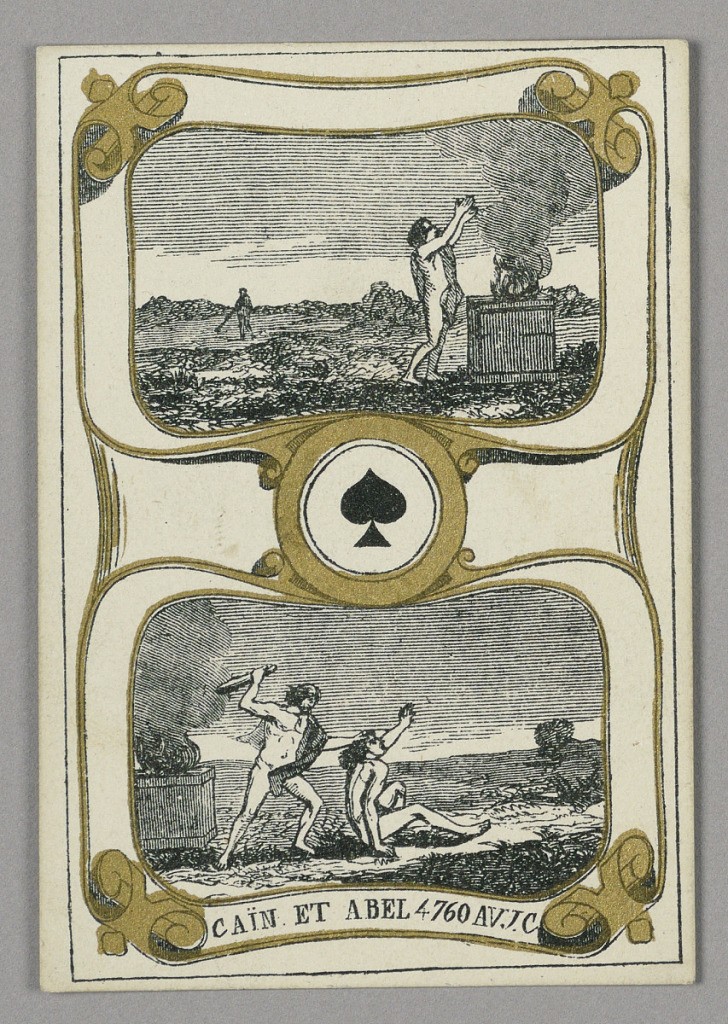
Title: Cain and Abel, Playing Card from Set of "Cartes héroïques" or "Des grands hommes"
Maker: Eugène Moreau, French, active 19th c.
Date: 1871
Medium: Stencil-colored lithograph on paper
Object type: Playing card
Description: Playing card from a set of "Cartes héroïques" or "Des grands hommes"